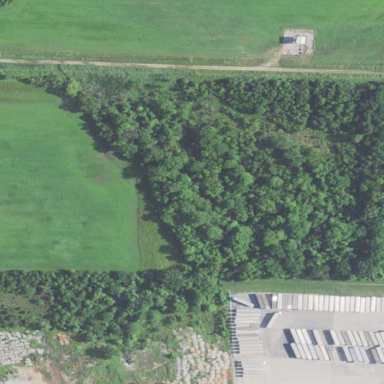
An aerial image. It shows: Deciduous broadleaved woodland.